Platform: macOS
Application: Chrome
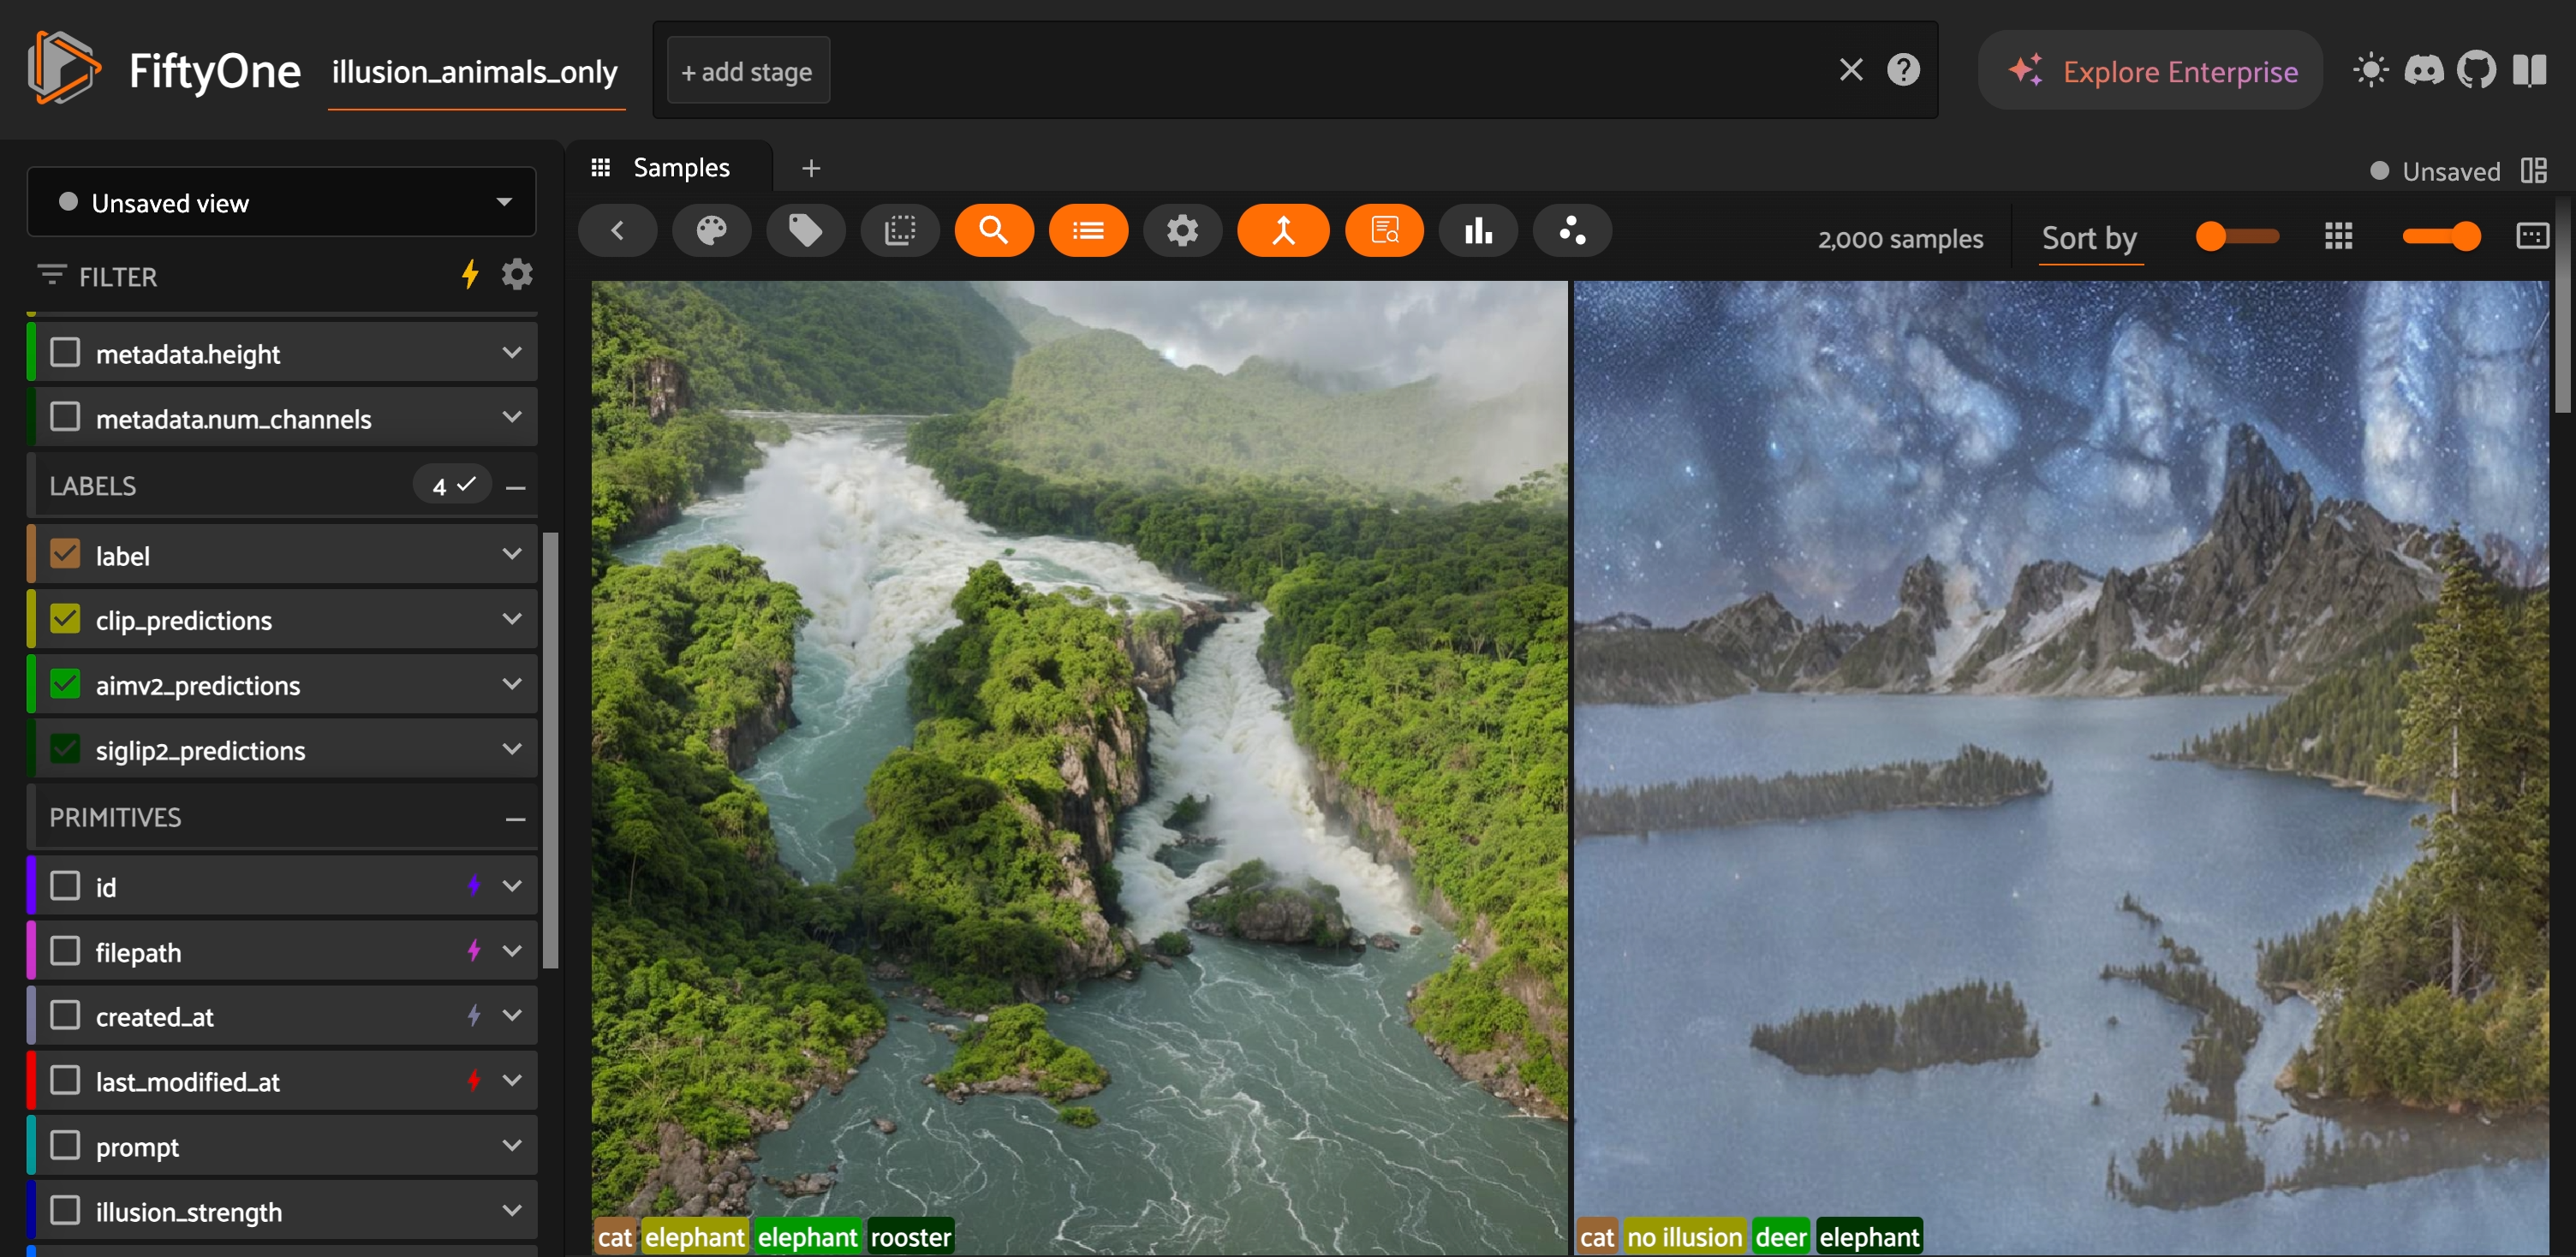
task_description: Minimize the labels group in the sidebar
action_type: click
element_info: Icon
steps_since_start: 1